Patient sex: M
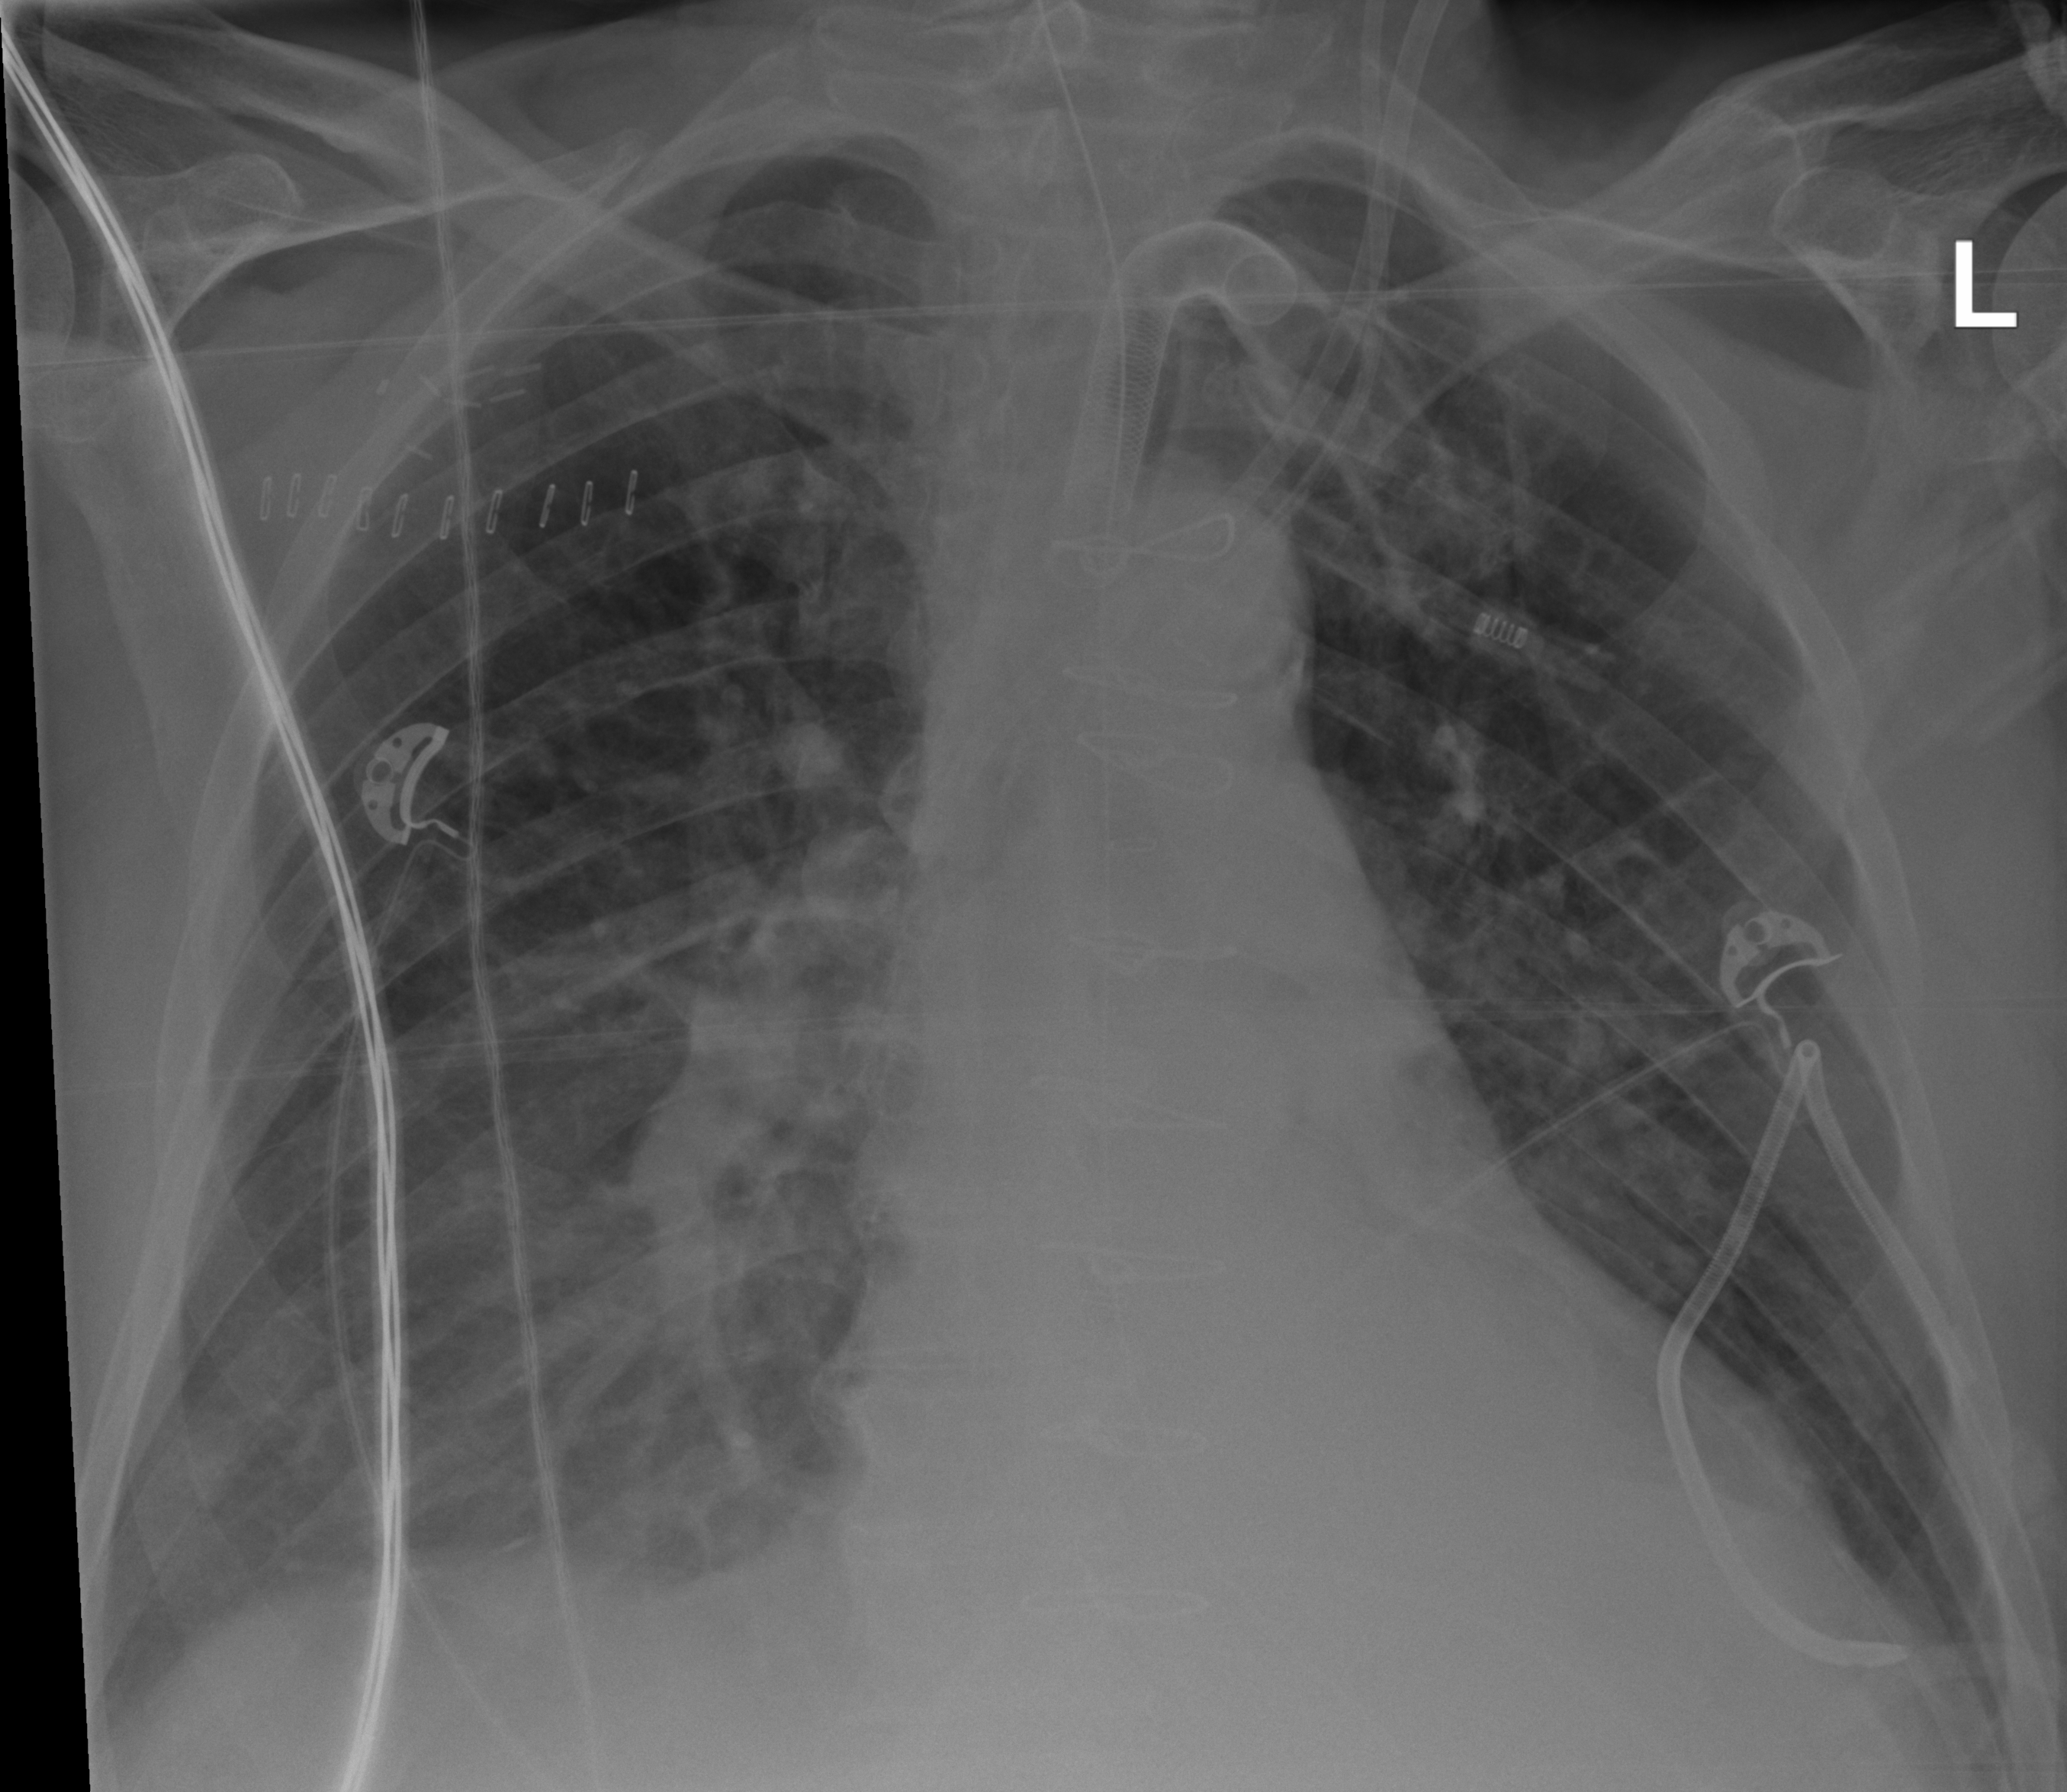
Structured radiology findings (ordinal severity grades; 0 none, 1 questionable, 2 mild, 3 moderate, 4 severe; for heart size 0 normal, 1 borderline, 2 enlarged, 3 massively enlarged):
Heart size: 1
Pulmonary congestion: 1
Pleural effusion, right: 2
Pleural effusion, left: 2
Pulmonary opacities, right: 1
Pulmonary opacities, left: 1
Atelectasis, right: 2
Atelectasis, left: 2